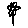
Label: flower